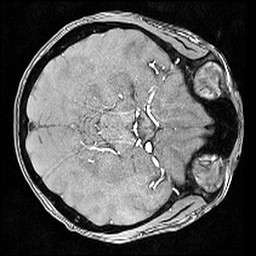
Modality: angio
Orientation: axial
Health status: ill
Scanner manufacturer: siemens
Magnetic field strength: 3 T
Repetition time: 0.023 s
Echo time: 0.00418 s